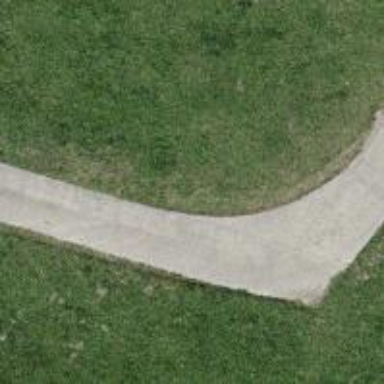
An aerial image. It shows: Concrete track with grade 1 quality.